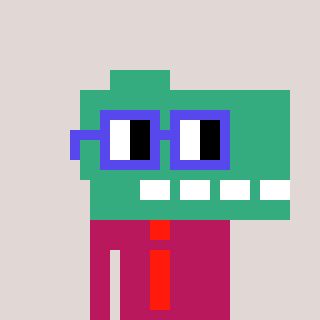
a pixel art character with square blue glasses, a dino-shaped head and a darkpink-colored body on a warm background